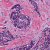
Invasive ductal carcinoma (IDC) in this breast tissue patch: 1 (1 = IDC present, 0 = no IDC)